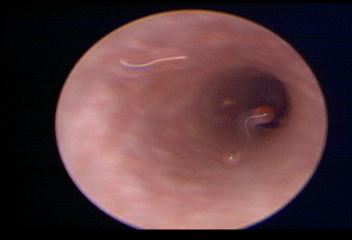
Modality: WLC
Class: Normal mucosa
Bladder cancer association: No